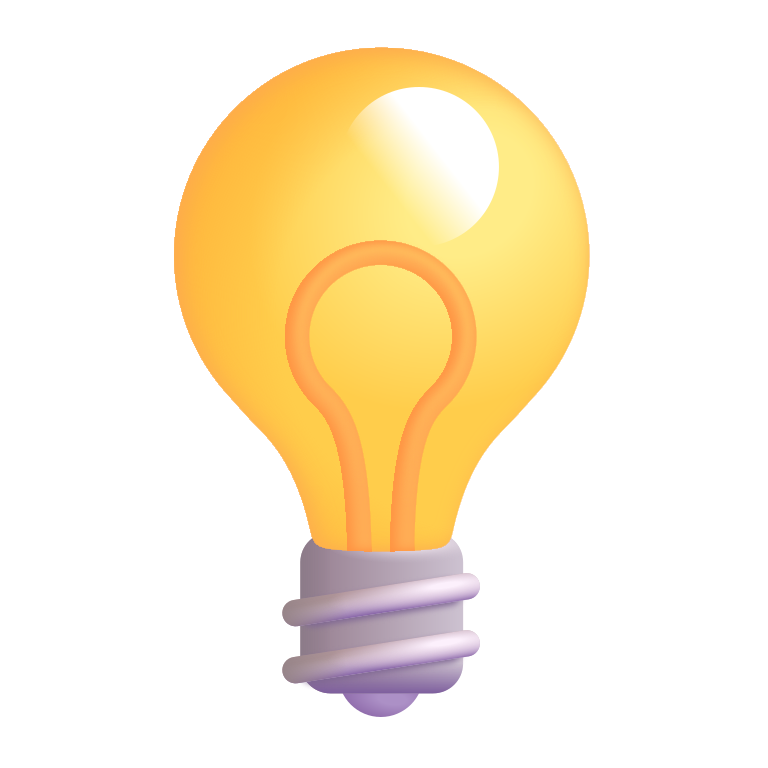
light bulb color